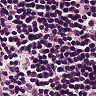
Metastatic tissue present: no